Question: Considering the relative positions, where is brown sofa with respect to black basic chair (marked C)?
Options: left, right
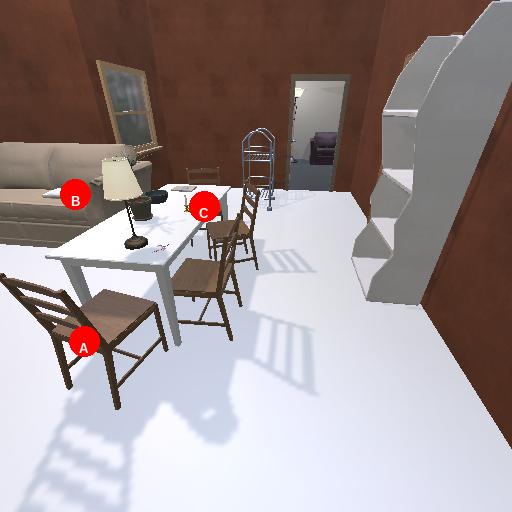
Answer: left